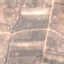
Land use / land cover class: PermanentCrop